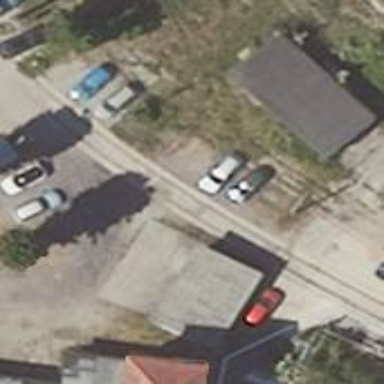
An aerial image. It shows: Unused railway yard.